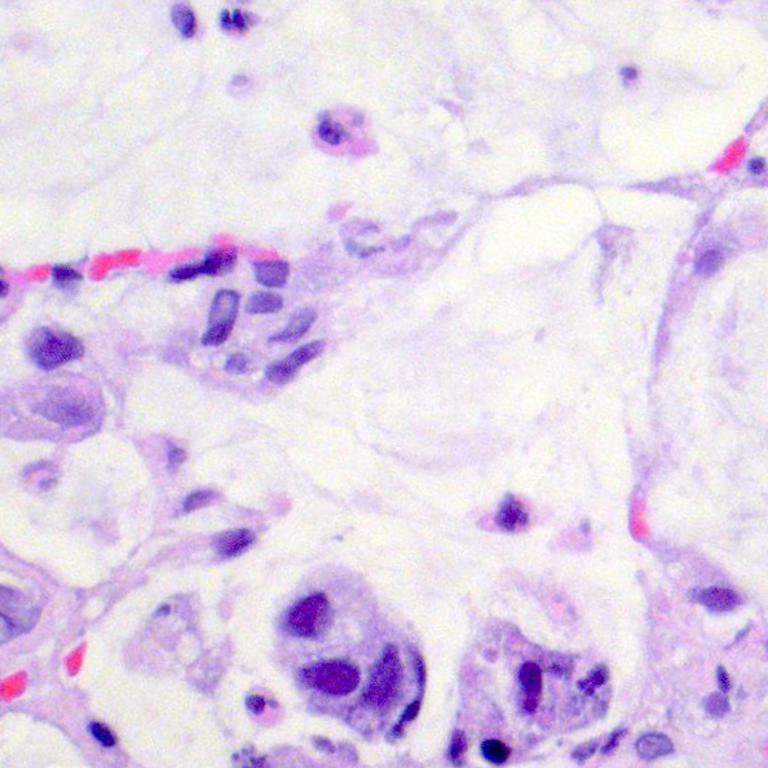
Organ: colon
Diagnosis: adenocarcinomas